Aerial crown-view tile of a tropical tree (Barro Colorado Island, Panama), acquired 20250915:
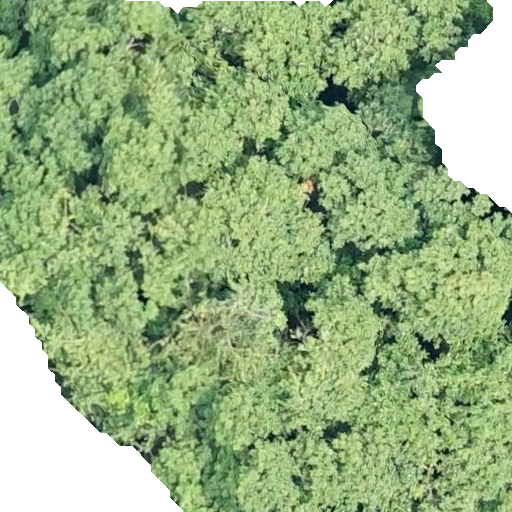
Species: Hieronyma alchorneoides
GBIF accepted scientific name: Hieronyma alchorneoides
Crown area: 391.331 m²